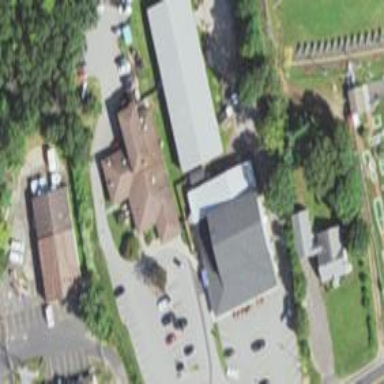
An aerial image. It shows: Veterinary facility.